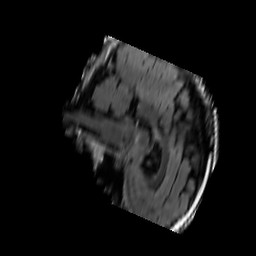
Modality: FLAIR
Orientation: sagittal
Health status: ill
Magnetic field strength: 3 T